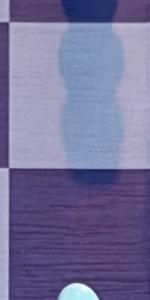
Label: Empty